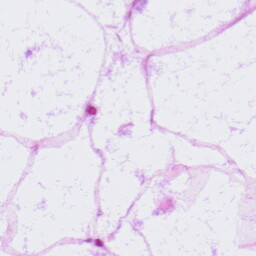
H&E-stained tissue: LymphNode